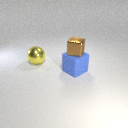
large yellow metal sphere to the left of large blue rubber cube